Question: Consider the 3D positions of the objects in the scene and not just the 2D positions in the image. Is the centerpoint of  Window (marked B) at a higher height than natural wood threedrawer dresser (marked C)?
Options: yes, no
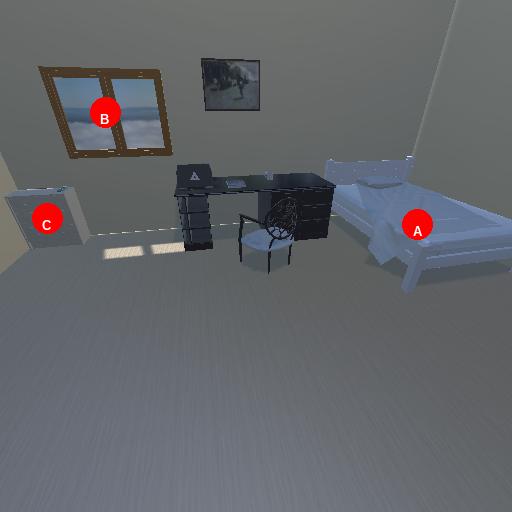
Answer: yes